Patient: sex M, age 78
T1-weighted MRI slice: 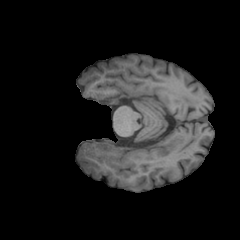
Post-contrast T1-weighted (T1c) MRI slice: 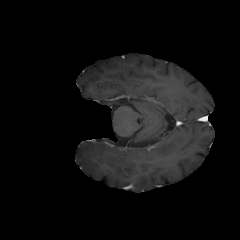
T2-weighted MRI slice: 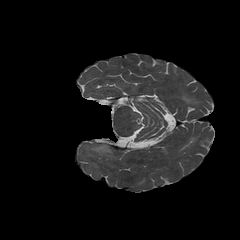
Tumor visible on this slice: yes
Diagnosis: Astrocytoma, IDH-wildtype
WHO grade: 3